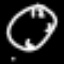
Label: clock